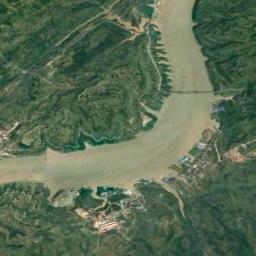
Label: river